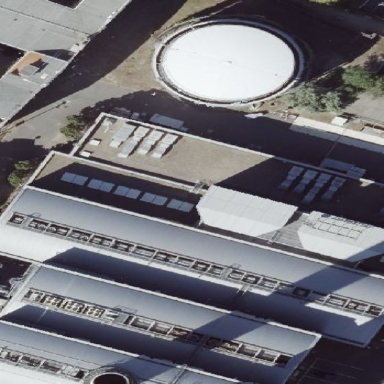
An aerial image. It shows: Industrial building with gas-powered generator operating on combined cycle.